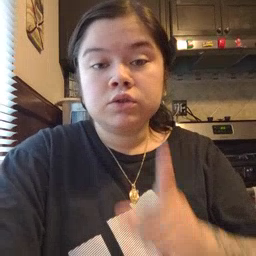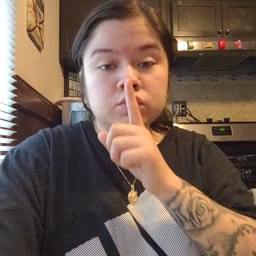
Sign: shhh